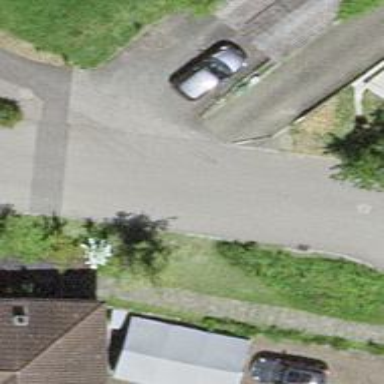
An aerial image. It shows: Smoothly paved residential road.